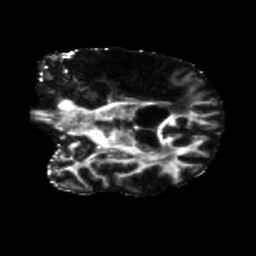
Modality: FA
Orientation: coronal
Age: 51
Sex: male
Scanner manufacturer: siemens
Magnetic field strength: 3 T
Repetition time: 5.25 s
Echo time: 0.08 s